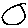
Label: circle